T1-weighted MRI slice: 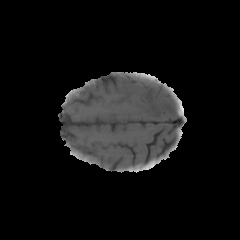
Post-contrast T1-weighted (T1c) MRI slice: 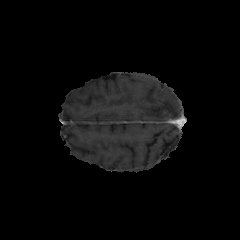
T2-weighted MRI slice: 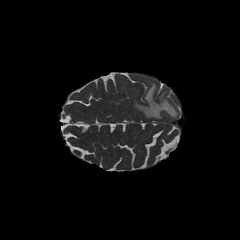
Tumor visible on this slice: yes